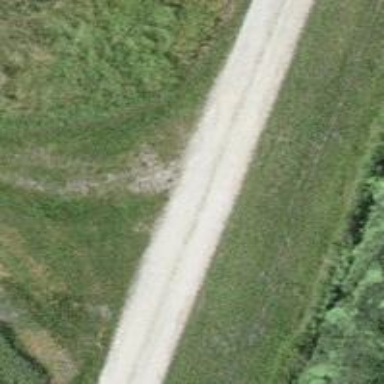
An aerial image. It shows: Well-maintained track road of grade 1.